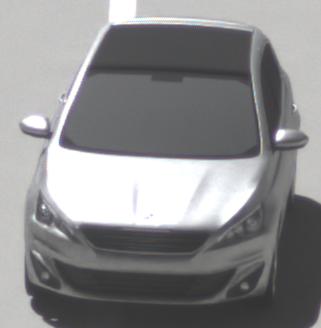
Make: Peugeot
Model: 308 VTi 82
Detailed model: 308 (II)
Model produced from: 2013/09
Model produced until: 2014/11
Doors: 5
Color: white
Road condition: dry road
Daytime: midday
Contrast: medium contrast